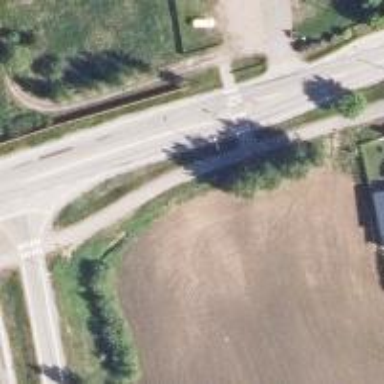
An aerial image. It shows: Asphalt cycleway.